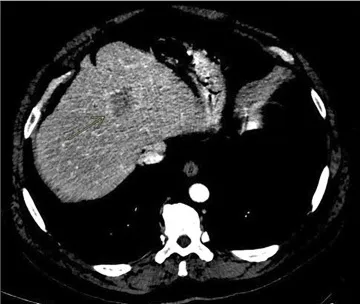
At progression.
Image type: radiology (ct)